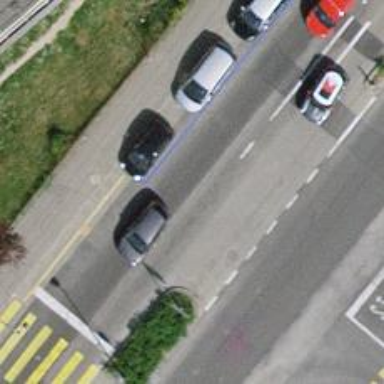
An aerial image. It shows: Secondary road with asphalt surface. The road has trolley wires.